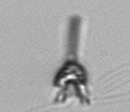
Label: Pyramimonas_longicauda